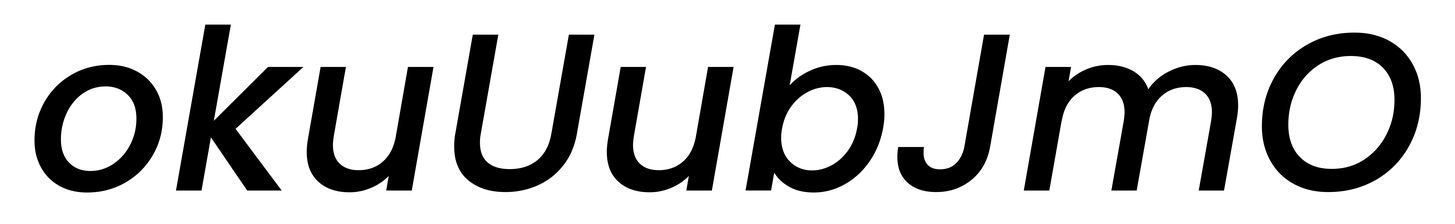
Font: Poppins-MediumItalic